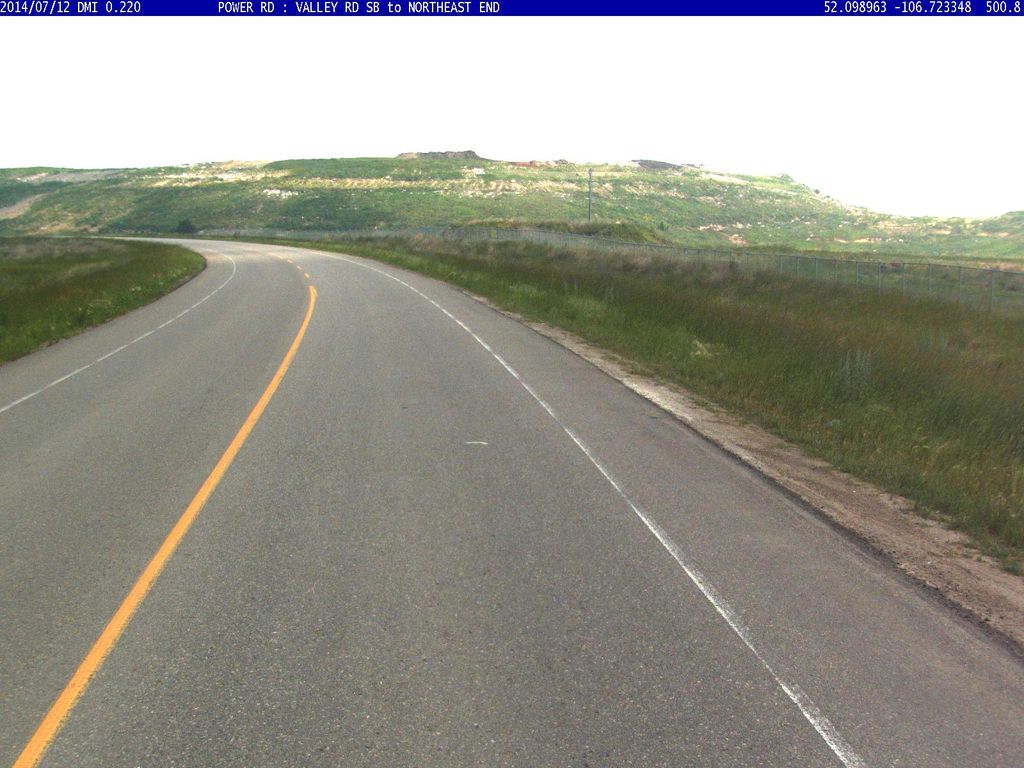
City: saskatoon